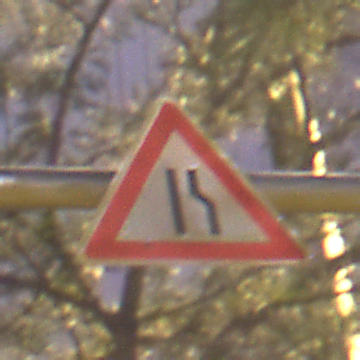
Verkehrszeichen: EinseitigVerengteFahrbahnRechts
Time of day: Night
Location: Outdoor (Suburban)
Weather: PartlyCloudy
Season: NotSpecified
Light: Artificial